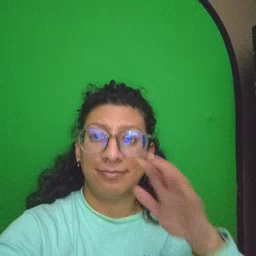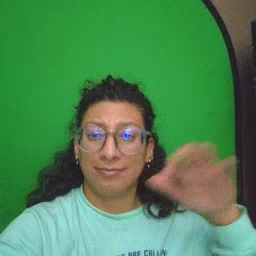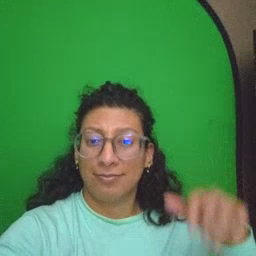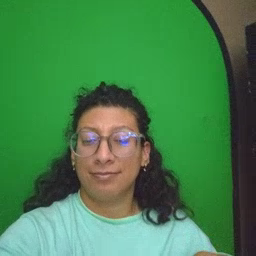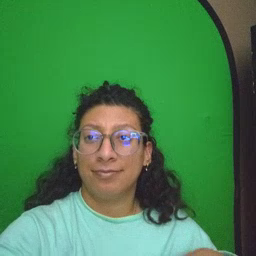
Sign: cloud